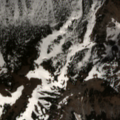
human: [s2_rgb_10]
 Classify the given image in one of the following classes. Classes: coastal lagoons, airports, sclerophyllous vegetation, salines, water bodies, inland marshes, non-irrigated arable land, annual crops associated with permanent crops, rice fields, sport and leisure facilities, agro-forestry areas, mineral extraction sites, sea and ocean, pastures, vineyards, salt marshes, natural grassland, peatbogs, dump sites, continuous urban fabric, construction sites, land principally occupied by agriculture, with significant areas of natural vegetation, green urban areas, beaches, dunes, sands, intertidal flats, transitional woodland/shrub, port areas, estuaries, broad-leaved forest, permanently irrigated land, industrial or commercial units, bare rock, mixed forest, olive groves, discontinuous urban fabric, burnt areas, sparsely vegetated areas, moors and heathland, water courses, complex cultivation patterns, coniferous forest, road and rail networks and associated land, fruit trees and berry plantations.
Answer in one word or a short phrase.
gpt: mixed forest, natural grassland, moors and heathland, sparsely vegetated areas